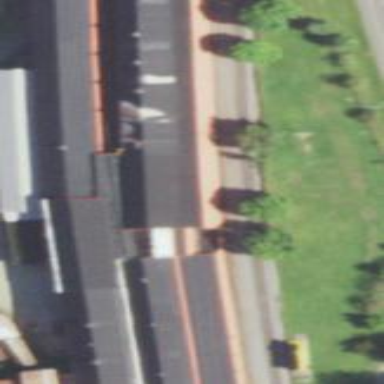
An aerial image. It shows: Industrial building.